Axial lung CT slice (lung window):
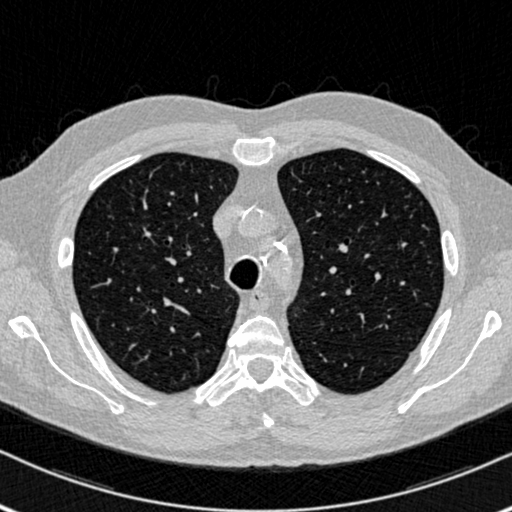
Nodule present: no